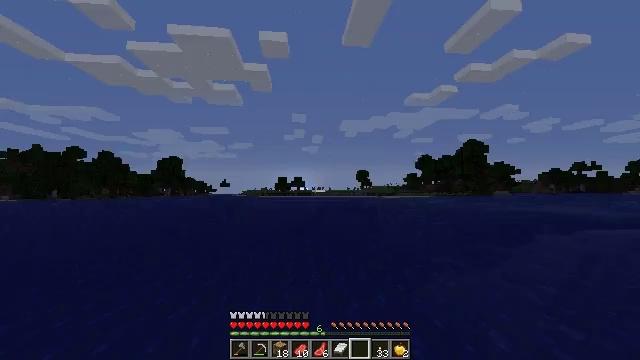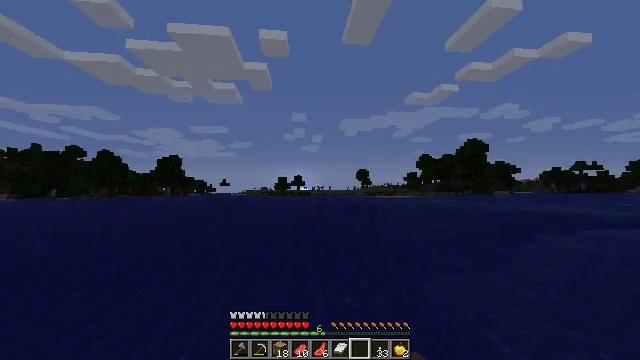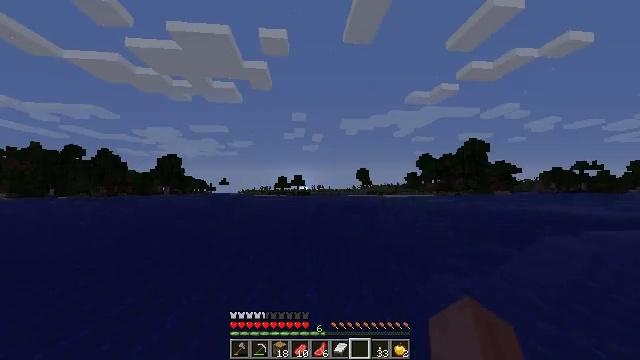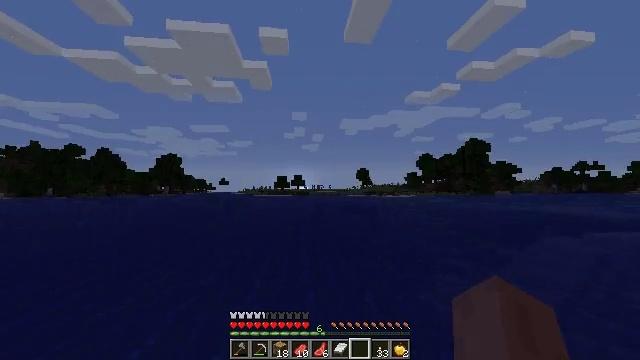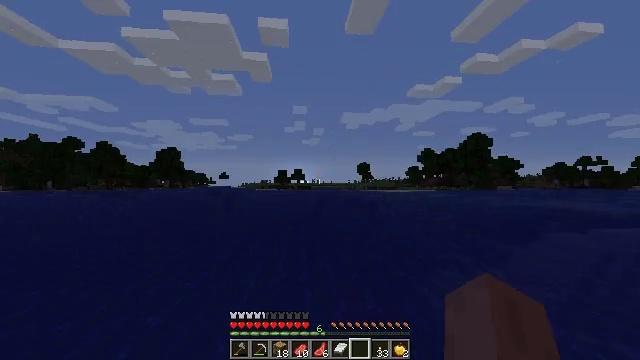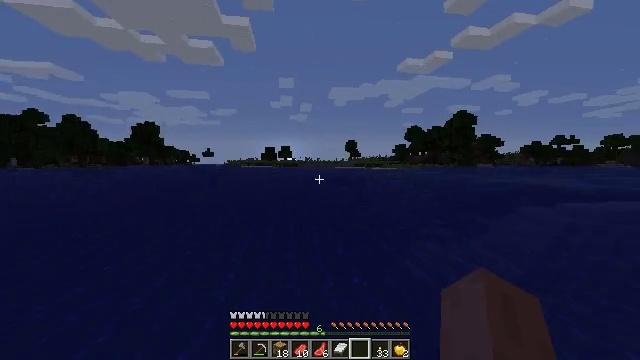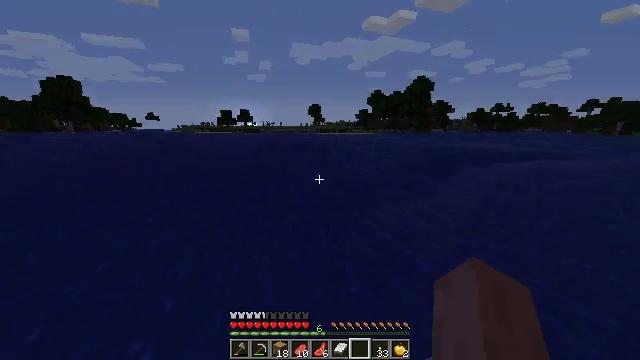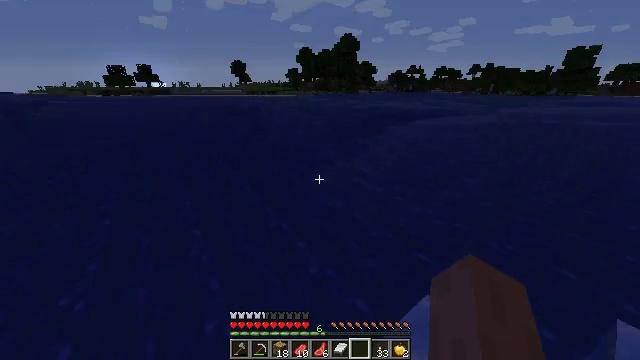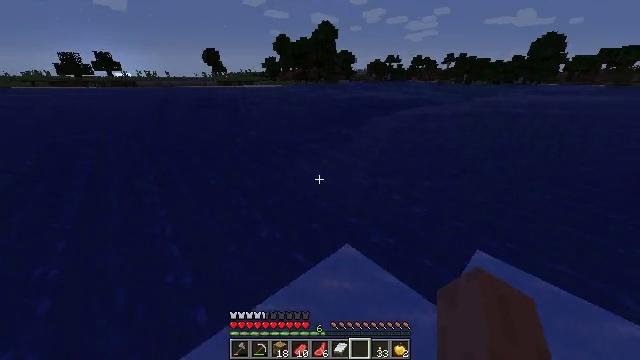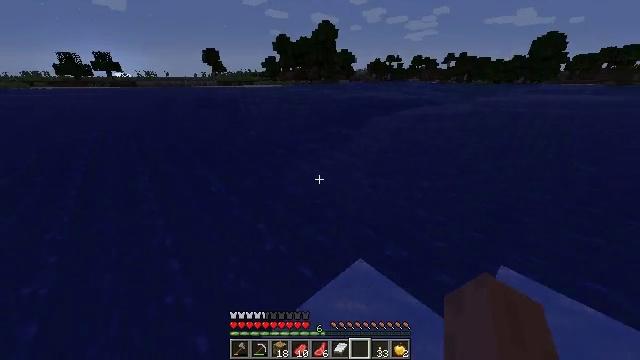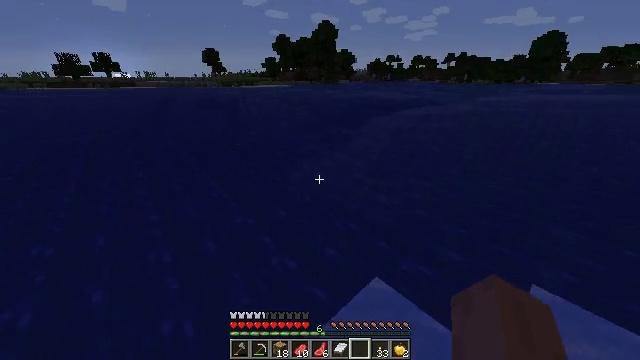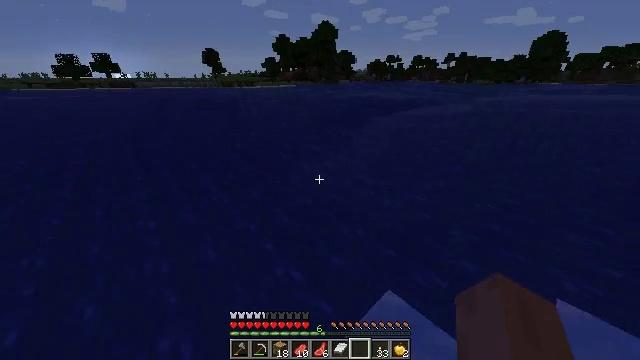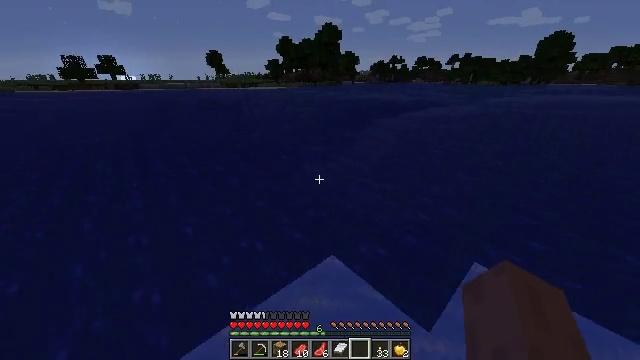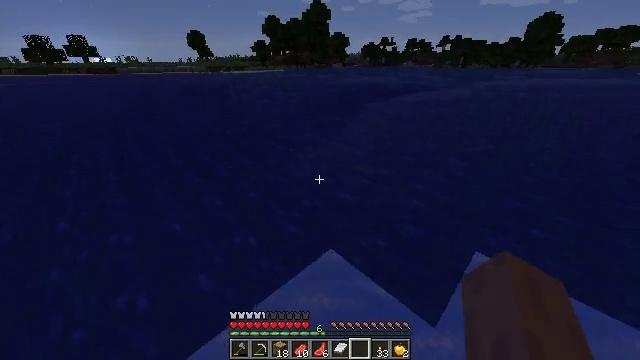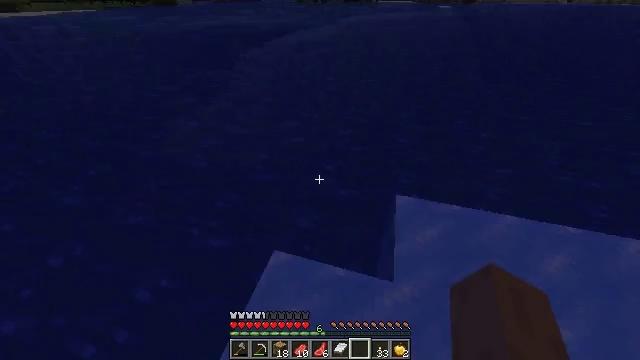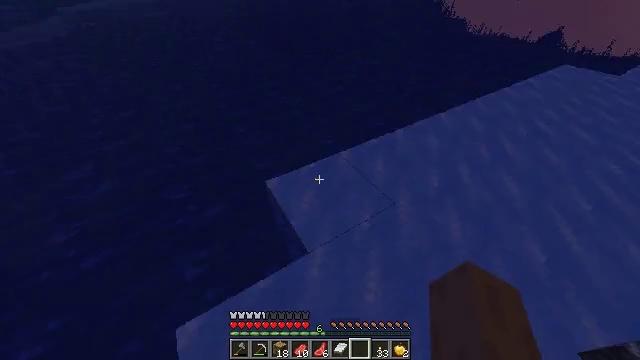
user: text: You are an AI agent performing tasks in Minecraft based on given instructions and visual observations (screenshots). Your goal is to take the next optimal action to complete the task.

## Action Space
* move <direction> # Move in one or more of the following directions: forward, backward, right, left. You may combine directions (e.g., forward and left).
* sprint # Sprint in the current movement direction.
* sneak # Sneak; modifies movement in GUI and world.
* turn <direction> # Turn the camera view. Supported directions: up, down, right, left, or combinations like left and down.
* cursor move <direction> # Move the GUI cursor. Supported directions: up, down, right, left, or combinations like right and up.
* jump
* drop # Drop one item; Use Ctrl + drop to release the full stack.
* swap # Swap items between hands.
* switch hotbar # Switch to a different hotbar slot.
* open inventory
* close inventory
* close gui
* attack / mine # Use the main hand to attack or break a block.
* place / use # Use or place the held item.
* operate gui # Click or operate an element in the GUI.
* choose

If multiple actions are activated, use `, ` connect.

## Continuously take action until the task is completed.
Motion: motion action
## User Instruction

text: Remove terracotta from the inventory.
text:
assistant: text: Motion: move forward, sprint
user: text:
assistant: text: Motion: move forward, sprint
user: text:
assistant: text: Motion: move forward, sprint
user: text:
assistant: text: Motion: move forward, sprint, turn down
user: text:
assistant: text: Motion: move forward, sprint, turn right and down
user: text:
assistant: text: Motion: move forward, sprint, turn right and down
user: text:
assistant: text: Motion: move forward, sprint, turn right and down
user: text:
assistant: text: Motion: move forward, sprint, turn right and down
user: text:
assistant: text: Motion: move forward, sprint
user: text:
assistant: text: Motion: move forward, sprint
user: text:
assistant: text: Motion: move forward, sprint
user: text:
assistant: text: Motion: move forward, sprint
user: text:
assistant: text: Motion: move forward, sprint, turn right and down
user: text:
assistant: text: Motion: move forward, sprint, turn right and down
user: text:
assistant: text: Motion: move forward, sprint, turn right and down
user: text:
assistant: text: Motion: move forward and move left, sprint, turn right and up
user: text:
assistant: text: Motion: move forward and move left, sprint, turn right and up
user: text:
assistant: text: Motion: move forward and move left, sprint, turn right and up
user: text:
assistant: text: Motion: move forward and move left, sprint, turn right
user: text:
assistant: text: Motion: move forward and move left, sprint
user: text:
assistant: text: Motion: move forward and move left, sprint
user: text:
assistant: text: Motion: move forward and move left, sprint
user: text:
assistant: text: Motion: move forward and move left, sprint
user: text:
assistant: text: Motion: move forward and move left, sprint, turn left
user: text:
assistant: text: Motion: move forward and move left, sprint, turn left
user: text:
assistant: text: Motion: move forward and move left, sprint, turn left and down
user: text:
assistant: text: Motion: move forward and move left, sprint, turn left
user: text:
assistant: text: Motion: move forward and move left, sprint, turn left
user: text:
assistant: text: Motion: move forward and move left, sprint, turn left
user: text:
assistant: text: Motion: move forward and move left, sprint